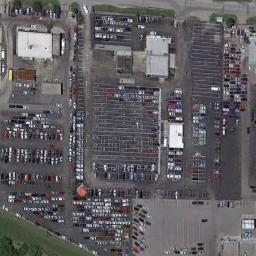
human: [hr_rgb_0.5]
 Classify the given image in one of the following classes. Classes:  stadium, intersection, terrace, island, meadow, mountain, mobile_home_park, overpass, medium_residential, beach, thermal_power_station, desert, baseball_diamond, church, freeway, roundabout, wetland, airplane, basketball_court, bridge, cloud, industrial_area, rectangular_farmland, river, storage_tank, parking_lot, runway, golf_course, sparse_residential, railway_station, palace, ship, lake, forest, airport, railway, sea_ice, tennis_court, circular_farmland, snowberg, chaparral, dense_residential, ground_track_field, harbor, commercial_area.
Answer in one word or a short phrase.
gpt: parking_lot